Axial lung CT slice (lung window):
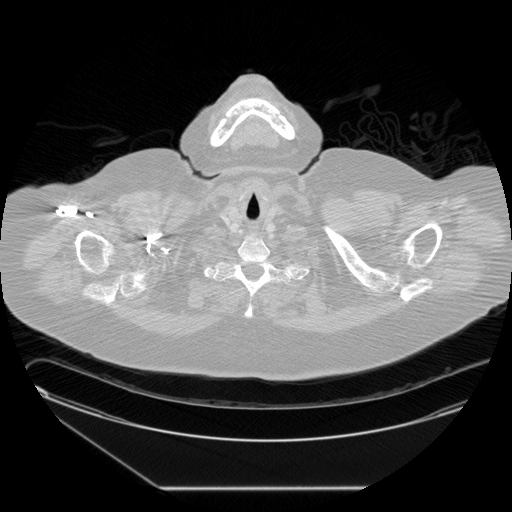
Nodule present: no